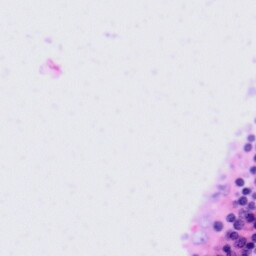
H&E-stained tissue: Tonsil